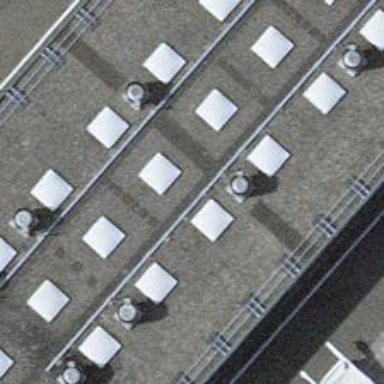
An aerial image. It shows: Painting on the roof of the main hall.